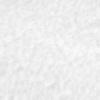
Label: no_change